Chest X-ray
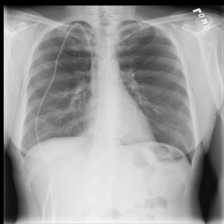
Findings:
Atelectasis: negative
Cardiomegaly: negative
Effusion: negative
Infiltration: negative
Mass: negative
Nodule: negative
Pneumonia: negative
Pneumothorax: negative
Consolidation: negative
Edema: negative
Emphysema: negative
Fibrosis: negative
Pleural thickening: negative
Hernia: negative